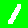
Digit: 1